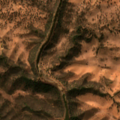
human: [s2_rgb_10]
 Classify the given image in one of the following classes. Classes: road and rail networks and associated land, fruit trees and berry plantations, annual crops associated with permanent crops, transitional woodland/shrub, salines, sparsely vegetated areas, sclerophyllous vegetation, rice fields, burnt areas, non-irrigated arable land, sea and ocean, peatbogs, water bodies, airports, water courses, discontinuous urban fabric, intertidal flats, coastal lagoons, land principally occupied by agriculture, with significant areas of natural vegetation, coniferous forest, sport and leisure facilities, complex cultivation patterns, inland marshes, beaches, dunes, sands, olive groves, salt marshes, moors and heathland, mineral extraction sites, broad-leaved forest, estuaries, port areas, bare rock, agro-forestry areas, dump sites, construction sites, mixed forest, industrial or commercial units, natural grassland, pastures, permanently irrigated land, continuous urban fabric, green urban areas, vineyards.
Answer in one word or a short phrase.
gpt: non-irrigated arable land, land principally occupied by agriculture, with significant areas of natural vegetation, agro-forestry areas, sclerophyllous vegetation, transitional woodland/shrub